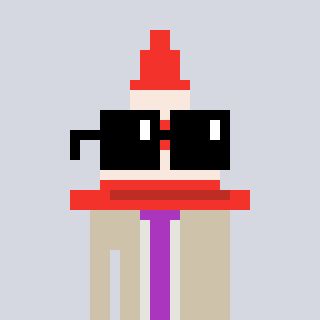
a pixel art character with square black sunglasses, a cone-shaped head and a bege-colored body on a cool background